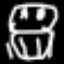
Label: frog